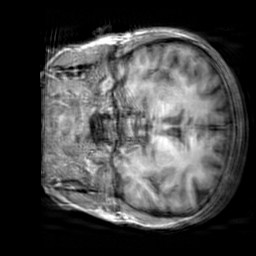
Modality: T1w
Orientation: coronal
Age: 24
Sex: female
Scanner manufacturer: siemens
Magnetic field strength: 3 T
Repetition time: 2.3 s
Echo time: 0.00303 s